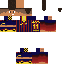
A male human skin with medium skin, wearing brown long hair dressed in a blue hoodie and black pants, featuring a closed mouth.